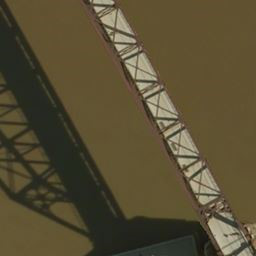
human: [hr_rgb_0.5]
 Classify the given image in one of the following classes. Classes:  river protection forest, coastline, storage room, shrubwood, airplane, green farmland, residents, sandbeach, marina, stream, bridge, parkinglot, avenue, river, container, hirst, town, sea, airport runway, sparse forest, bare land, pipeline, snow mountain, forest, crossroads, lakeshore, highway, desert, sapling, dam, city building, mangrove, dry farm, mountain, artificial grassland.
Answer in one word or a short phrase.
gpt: bridge